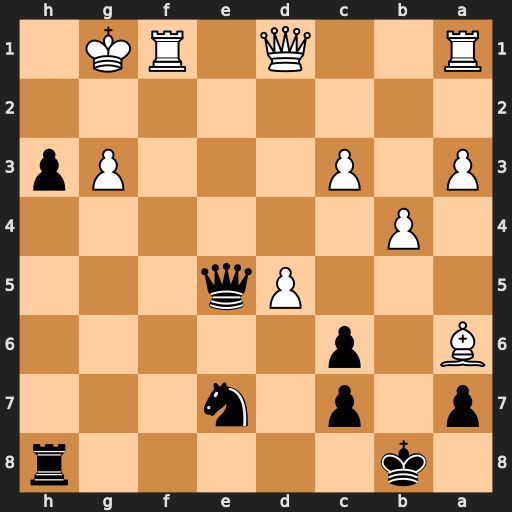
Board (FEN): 1k5r/p1p1n3/B1p5/3Pq3/1P6/P1P3Pp/8/R2Q1RK1
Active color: b
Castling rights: -
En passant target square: -
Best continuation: Qxg3+ Kh1 Qg2#